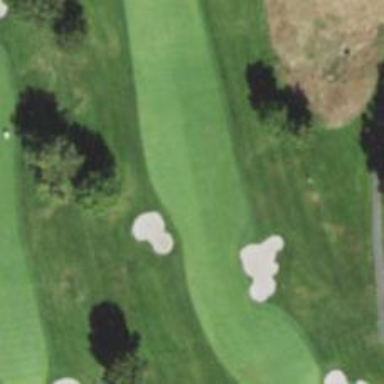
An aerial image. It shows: Golf hole.